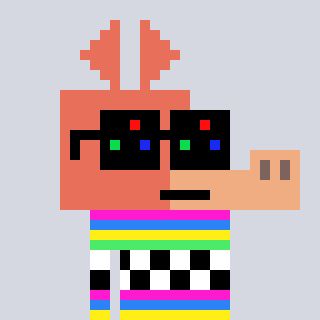
a pixel art character with square black sunglasses, a aardvark-shaped head and a grayscale-colored body on a cool background